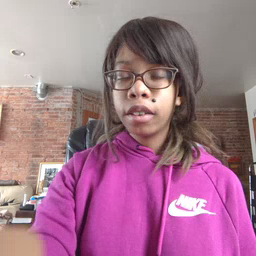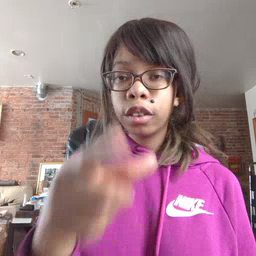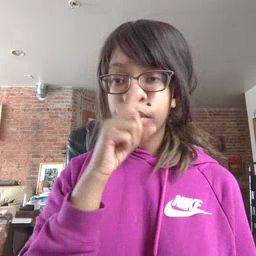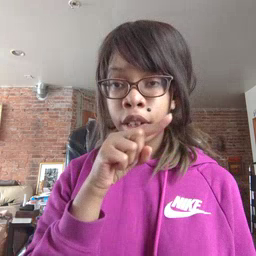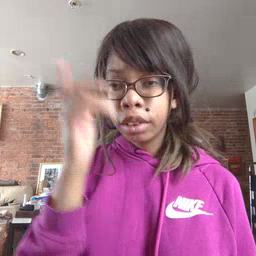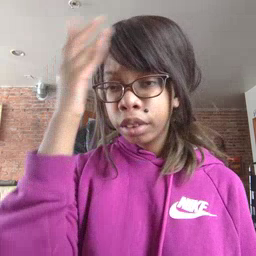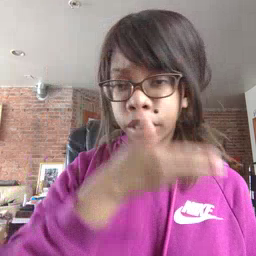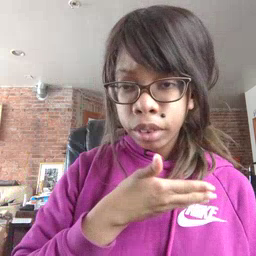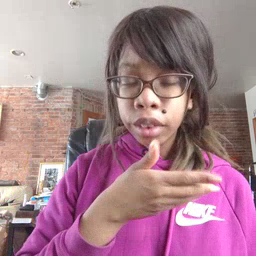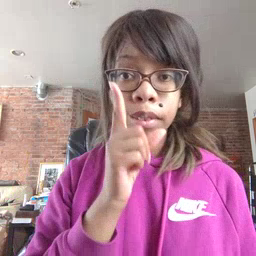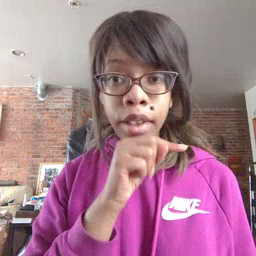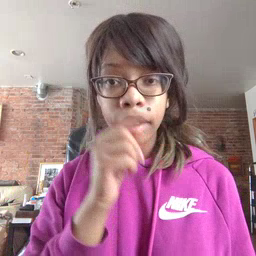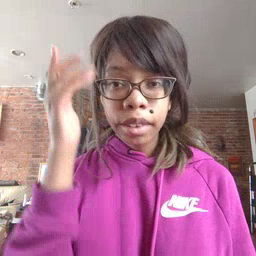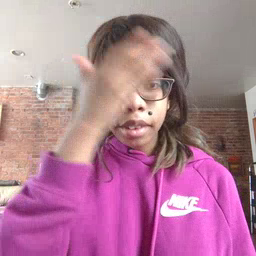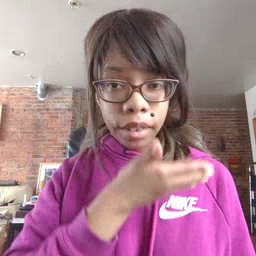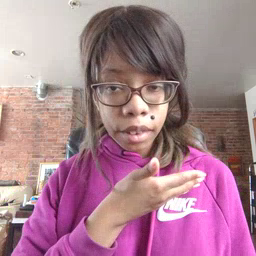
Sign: pretend